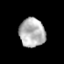
Tissue: prostate
Cell type: B cells
Senescence score: 0.2432
Nuclear area (px): 728
Mean DAPI intensity: 179.734